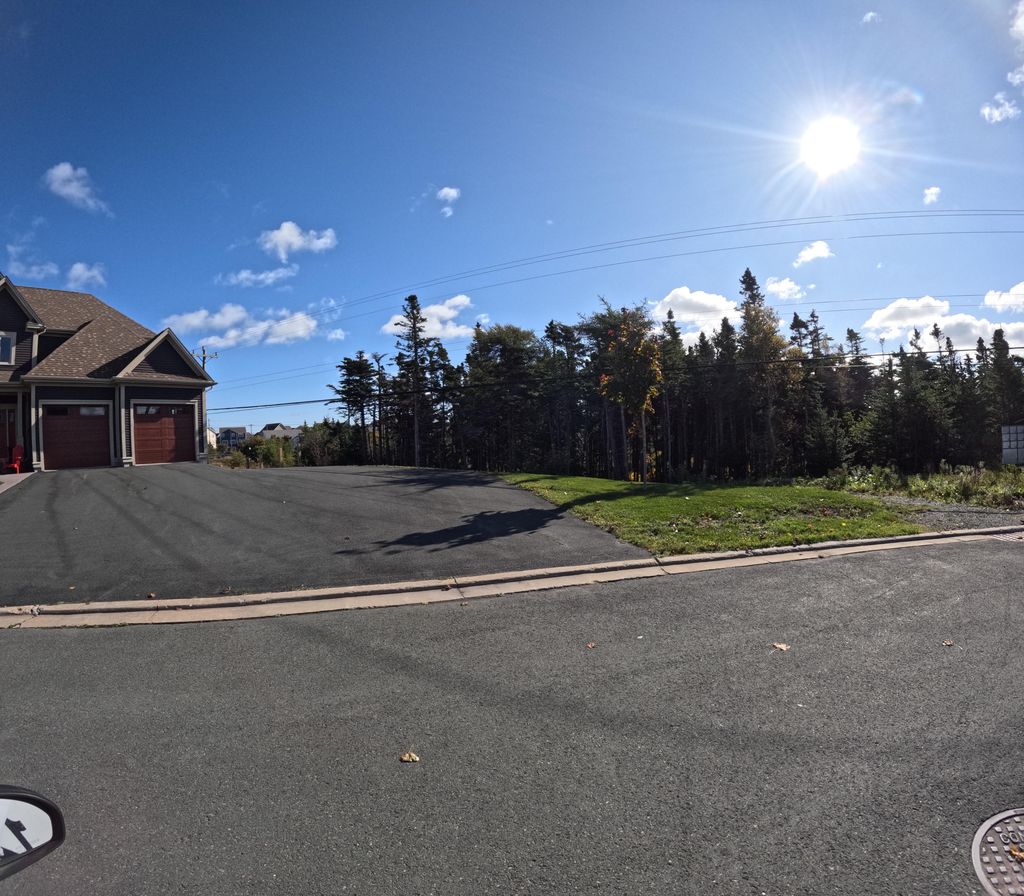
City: st_johns